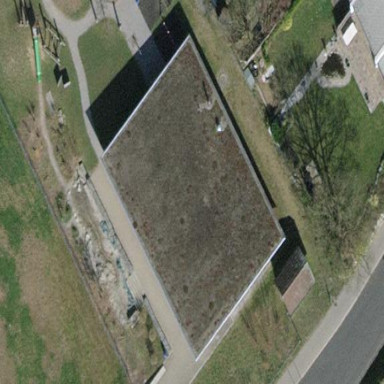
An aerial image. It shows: Kindergarten building.